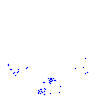
Particle: kaon